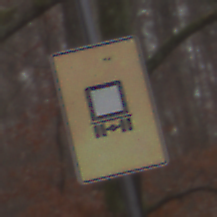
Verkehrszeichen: KennzeichnungspflichtigeFahrzeugeGefaehrlicheGueterOhnePfeilsymbol
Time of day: Midday
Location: Outdoor (Nature)
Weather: Overcast
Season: Autumn
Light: Natural